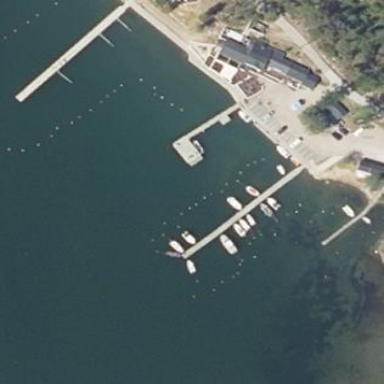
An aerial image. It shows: Commercial mooring pier.